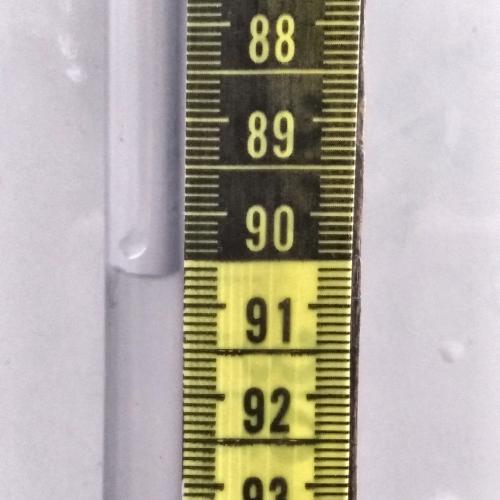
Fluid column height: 90.7 cm